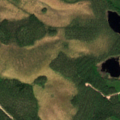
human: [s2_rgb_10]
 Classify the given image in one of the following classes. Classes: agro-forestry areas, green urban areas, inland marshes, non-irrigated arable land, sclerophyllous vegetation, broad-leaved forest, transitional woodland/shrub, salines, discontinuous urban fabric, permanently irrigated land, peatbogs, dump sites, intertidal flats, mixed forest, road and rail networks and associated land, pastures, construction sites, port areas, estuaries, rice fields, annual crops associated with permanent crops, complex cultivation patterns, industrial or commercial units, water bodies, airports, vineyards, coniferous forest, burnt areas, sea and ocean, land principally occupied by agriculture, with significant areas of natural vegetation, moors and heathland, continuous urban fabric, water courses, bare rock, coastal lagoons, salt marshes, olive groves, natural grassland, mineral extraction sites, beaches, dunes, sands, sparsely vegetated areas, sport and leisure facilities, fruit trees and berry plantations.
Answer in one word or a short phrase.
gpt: coniferous forest, transitional woodland/shrub, peatbogs